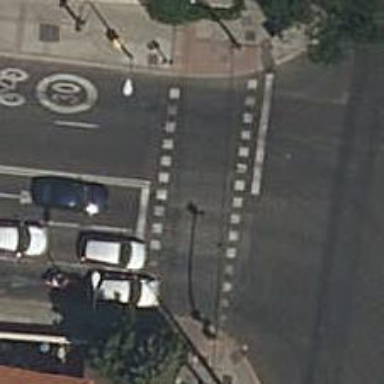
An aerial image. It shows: Road crossing with traffic signals.